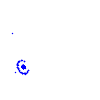
Particle: pion